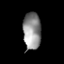
Tissue: lung
Cell type: Myeloid cells
Senescence score: 0.5848
Nuclear area (px): 656
Mean DAPI intensity: 143.127